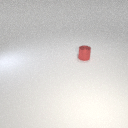
small red metal cylinder